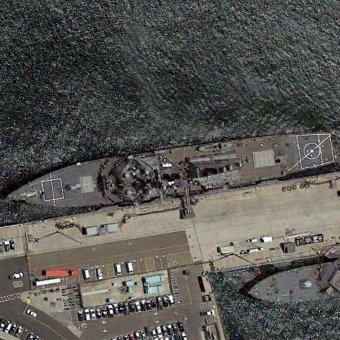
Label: destroyer